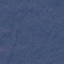
Land use / land cover: Forest